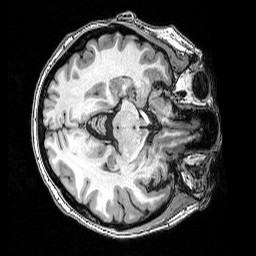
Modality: T1w
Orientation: axial
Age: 43
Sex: female
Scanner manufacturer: siemens
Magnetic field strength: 3 T
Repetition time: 2.53 s
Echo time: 0.0035 s